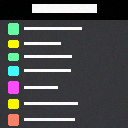
Screen state: on